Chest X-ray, PA view. Patient: 16 years old, sex M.
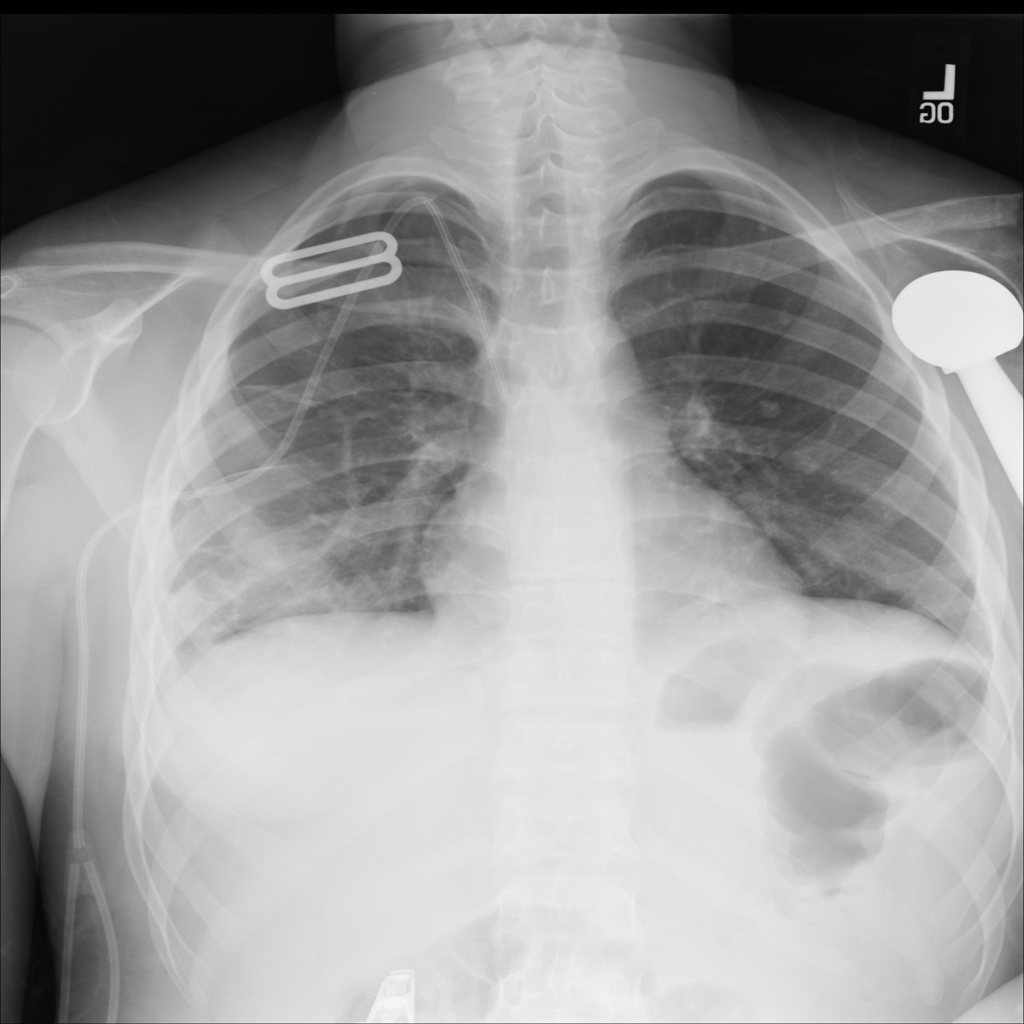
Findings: Nodule, Pneumothorax